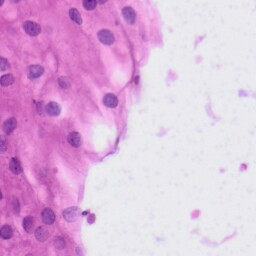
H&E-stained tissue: Tonsil